Field crop: tomato
Growth stage: 1
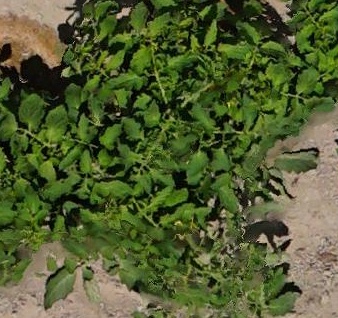
Species: tomato